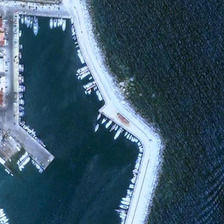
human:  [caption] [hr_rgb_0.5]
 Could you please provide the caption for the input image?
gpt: here is a port with a road reaching into the water  along which some boats moored side by side .

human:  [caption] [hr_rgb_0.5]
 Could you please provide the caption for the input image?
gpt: here lies a port with many ships docking inside .

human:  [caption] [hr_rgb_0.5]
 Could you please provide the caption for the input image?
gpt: here is a port with a road reaching into the water  along which some boats moored side by side .

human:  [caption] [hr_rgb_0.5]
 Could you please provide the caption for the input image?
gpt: here is a port with a road reaching into the water  along which some boats moored side by side .

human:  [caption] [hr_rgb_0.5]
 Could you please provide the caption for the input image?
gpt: many boats are near the bank of a port next to an ocean .